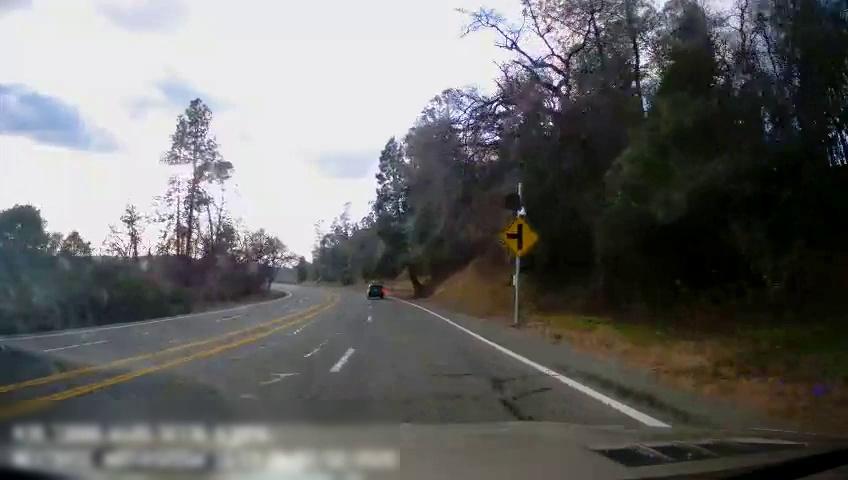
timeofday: Day
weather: Cloudy
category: Drivable Space
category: Vehicles | SUV
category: Lanes | Opposite Lane
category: Lanes | Alternate Lane
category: Lanes | Alternate Lane
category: Lanes | Current Lane
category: Lanes | Current Lane
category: Traffic | Signs